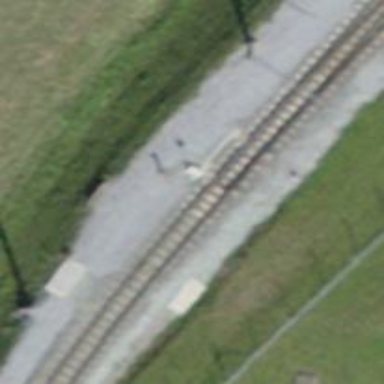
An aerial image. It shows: Railway switch.